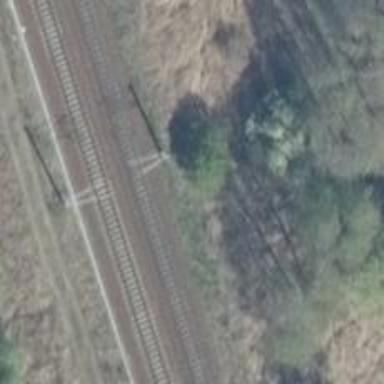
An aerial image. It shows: Railway milestone with catenary mast.